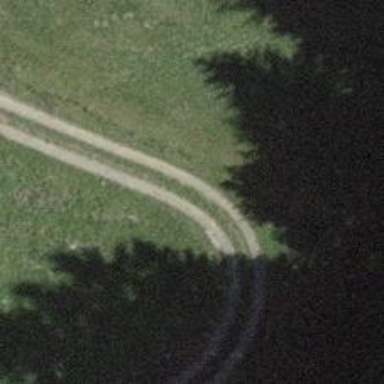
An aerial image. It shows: Track road with grade3 tracktype.